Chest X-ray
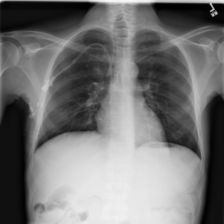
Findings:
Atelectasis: negative
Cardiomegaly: negative
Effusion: negative
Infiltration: negative
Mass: negative
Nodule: negative
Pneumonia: negative
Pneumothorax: negative
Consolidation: negative
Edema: negative
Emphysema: negative
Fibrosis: negative
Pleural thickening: negative
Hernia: negative